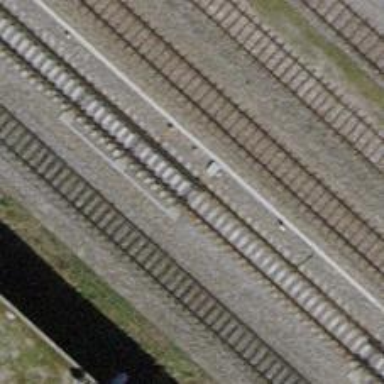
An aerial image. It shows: Railway switch.